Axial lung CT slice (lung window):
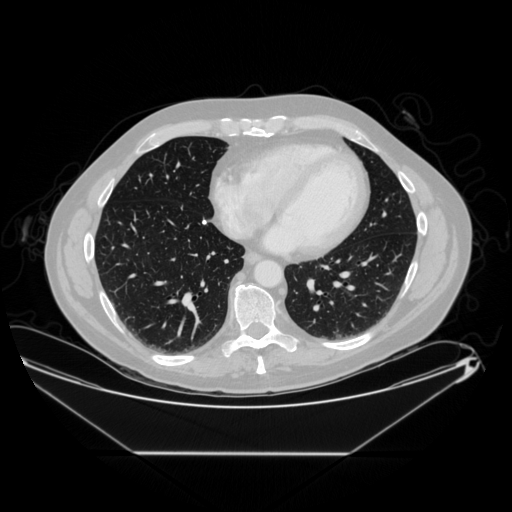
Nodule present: yes
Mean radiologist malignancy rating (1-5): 1